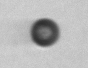
Label: bead